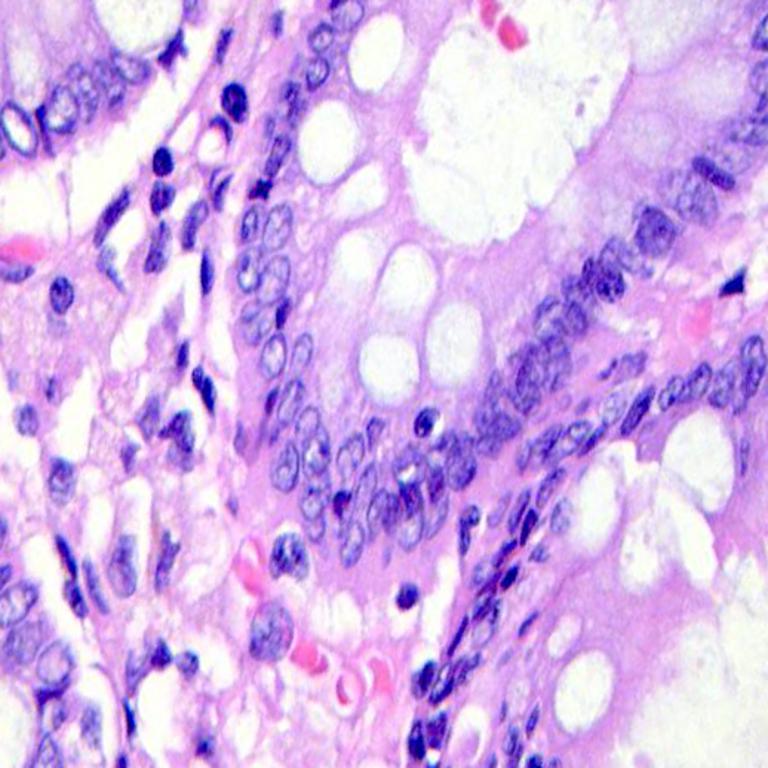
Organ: colon
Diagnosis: benign